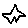
Label: star